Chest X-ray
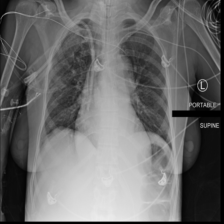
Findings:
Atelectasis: negative
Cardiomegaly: negative
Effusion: negative
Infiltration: positive
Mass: negative
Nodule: negative
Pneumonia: negative
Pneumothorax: negative
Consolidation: negative
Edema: negative
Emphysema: negative
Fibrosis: negative
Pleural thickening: negative
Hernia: negative